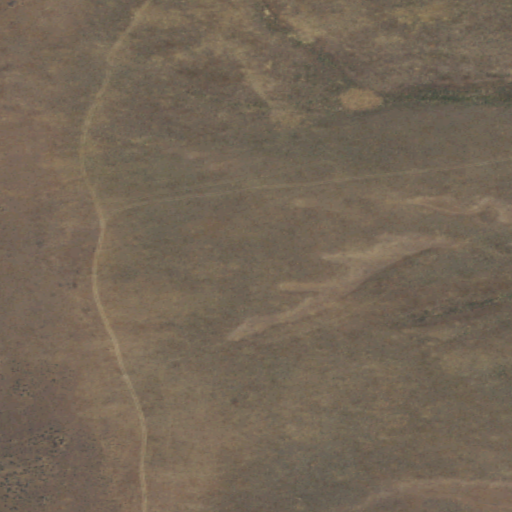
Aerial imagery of mountain in Washington named Cape Horn containing grassland and shrub